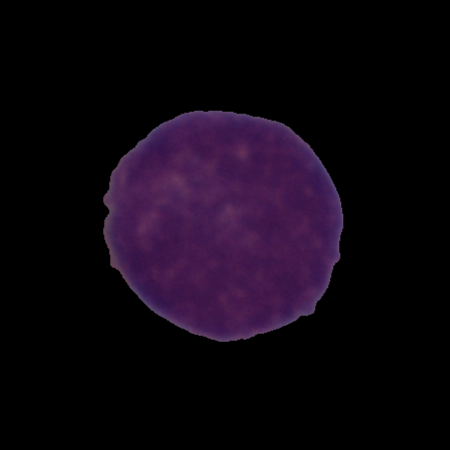
Label: healthy